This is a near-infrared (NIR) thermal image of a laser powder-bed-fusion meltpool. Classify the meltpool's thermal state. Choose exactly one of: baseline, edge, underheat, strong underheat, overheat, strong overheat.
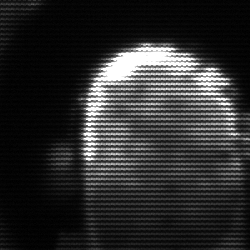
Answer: baseline